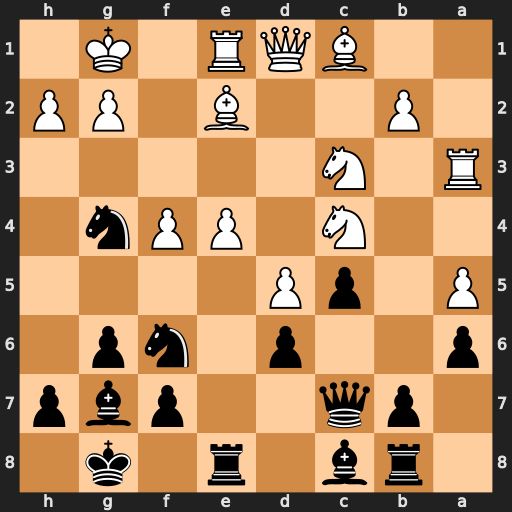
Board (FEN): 1rb1r1k1/1pq2pbp/p2p1np1/P1pP4/2N1PPn1/R1N5/1P2B1PP/2BQR1K1
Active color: b
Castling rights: -
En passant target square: -
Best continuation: Nxe4 Bxg4 Bxg4 Qxg4 Nxc3